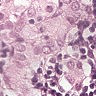
Metastatic tissue present: yes